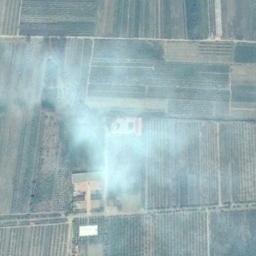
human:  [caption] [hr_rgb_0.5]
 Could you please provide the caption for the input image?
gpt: The white cloud is above green farmland .

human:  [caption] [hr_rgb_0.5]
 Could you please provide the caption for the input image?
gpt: Light white clouds floating on green fields .

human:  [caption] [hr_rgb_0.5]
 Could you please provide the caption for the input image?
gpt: There was a little white cloud floating above the hill .

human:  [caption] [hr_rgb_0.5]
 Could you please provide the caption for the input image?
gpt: The stratus clouds are located above the green farmland .

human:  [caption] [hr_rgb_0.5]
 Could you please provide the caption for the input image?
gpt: A few slices of clouds over some farmlands .